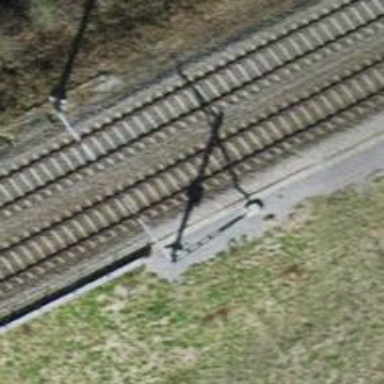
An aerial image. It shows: Railway signal.